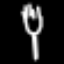
Label: fork